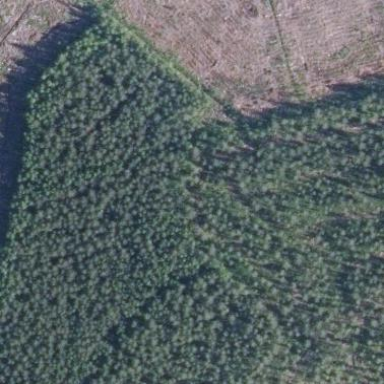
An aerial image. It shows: Woodland with needle-leaved trees.